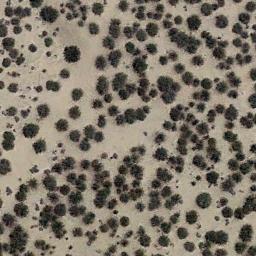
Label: chaparral